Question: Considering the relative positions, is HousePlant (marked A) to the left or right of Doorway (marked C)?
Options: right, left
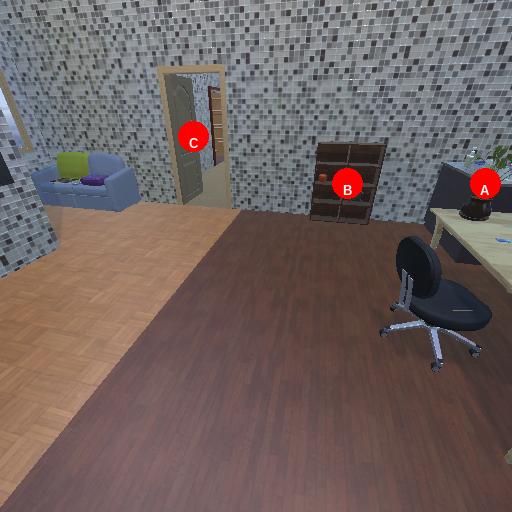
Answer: right